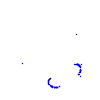
Particle: kaon